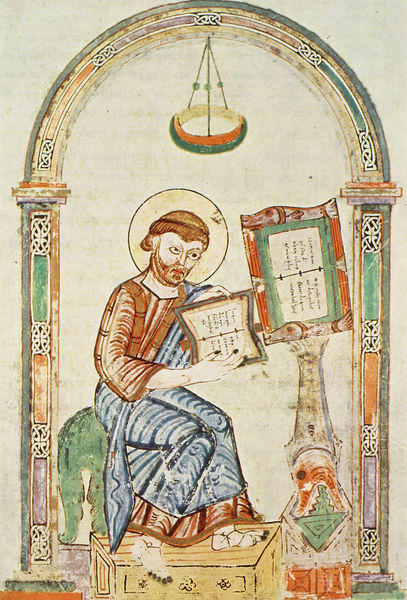
Titel: Codex Millenarius Maior
Institution: Kremsmünster, Stiftsbibliothek
Schlagwörter: blau, mann, umhang, gelb, grün, sitzen, braun, bunt, kleid, lampe, laterne, stuhl, rot, bibel, sockel, bild, hände, gewand, sitzend, farbig, schrift, bücher, bogen, hocker, rundbogen, lesen, sitzt, sandalen, podest, zeigen, buch, kloster, barfuß, schriften, beten, kranz, pult, buchdruck, fisch, prediger, sandale, heiligenschein, nimbus, blua, mittelalter, heiliger, lesepult, schreiber, buche, handschrift, umhnag, aureole, podium, eremit, hängelampe, predigen, buchmalerei, evangelist, manuskript, inspiration, illumination, abschrift, 1200, 1300, studiert, vergleicht, keltische ornamente, ora et labaor, swandale, predigd